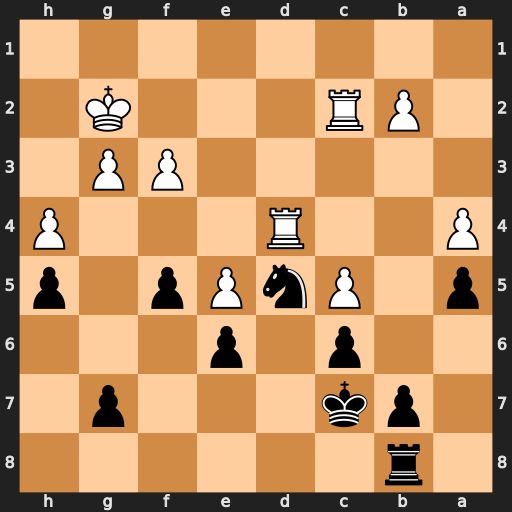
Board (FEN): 1r6/1pk3p1/2p1p3/p1PnPp1p/P2R3P/5PP1/1PR3K1/8
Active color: b
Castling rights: -
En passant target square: -
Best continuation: Ne3+ Kf2 Nxc2